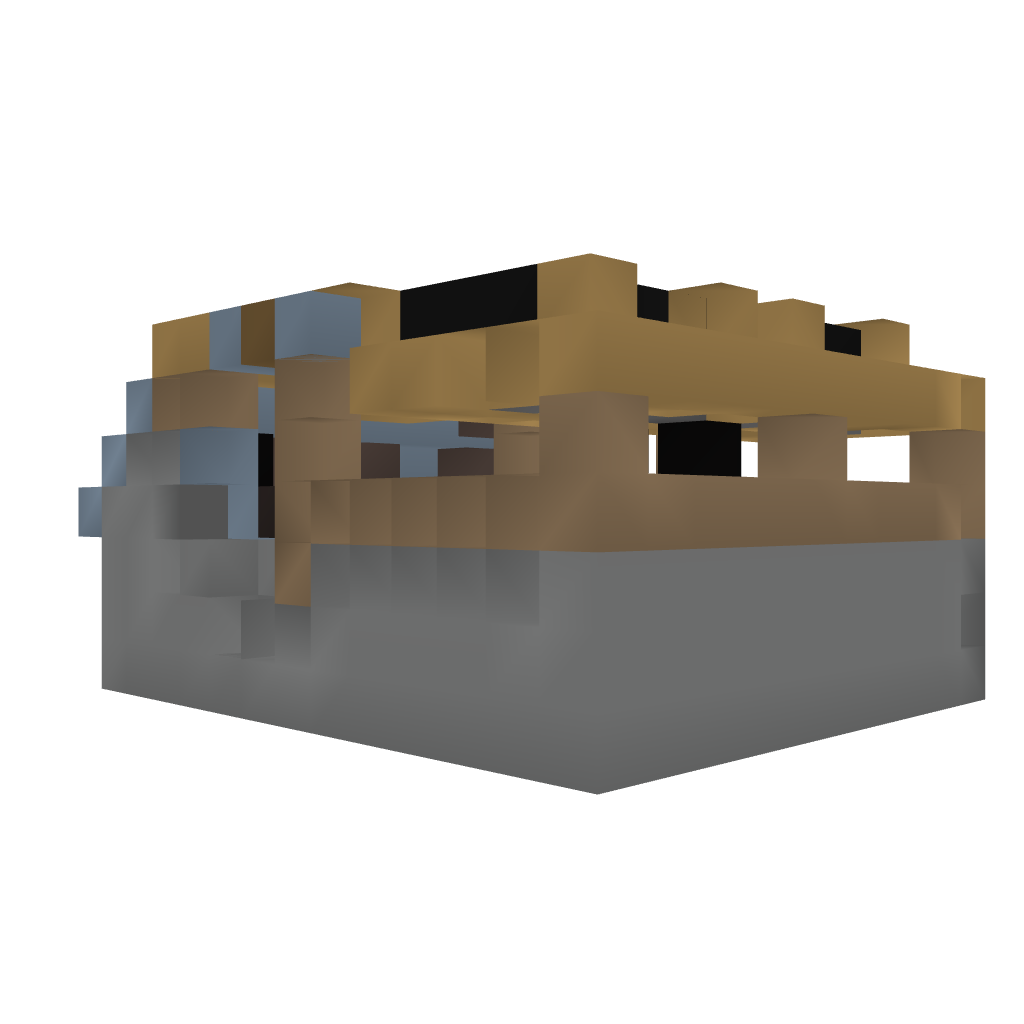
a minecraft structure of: Assist Farm